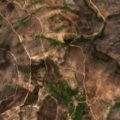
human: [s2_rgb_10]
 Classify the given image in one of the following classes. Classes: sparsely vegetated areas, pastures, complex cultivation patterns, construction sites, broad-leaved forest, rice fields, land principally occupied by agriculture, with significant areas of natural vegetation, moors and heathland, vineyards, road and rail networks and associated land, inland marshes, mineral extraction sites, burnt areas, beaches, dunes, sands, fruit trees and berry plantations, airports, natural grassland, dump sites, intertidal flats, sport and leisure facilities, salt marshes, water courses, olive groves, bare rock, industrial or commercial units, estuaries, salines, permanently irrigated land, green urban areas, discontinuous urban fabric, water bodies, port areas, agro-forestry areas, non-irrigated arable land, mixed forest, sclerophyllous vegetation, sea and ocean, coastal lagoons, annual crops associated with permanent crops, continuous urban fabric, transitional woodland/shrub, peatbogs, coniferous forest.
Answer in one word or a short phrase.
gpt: complex cultivation patterns, transitional woodland/shrub